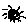
Label: sun